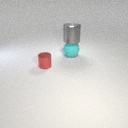
small red metal cylinder to the left of large cyan rubber sphere